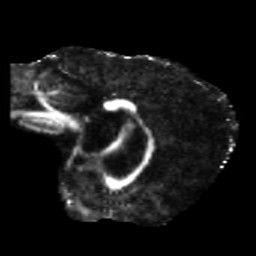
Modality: FA
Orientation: sagittal
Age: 63
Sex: female
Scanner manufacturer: siemens
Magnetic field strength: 3 T
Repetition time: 5.47 s
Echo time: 0.0854 s